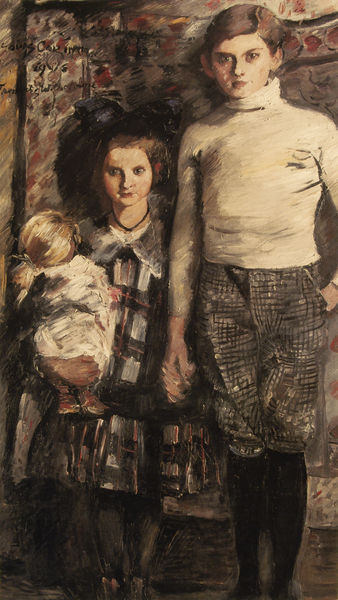
Titel: Thomas und Wilhelmine
Künstler: Lovis Corinth
Standort: München
Institution: Bayerische Staatsgemäldesammlungen
Schlagwörter: gemälde, hand, himmel, schatten, wasser, weiß, frauen, impressionismus, mädchen, ocker, braun, bunt, grau, hintergrund, kariert, kleid, kleider, köpfe, licht, schwarz, zeichnung, zimmer, expressionismus, haube, karo, karriert, muster, ornament, schleife, blond, hose, wand, augen, bluse, falten, stehen, bildnis, hände, portrait, porträt, haare, interieur, stehend, adel, drei, kind, paar, england, frontal, scheitel, genre, kinder, beine, schuhe, moderne, baby, signiert, nasen, seitenscheitel, manet, tepich, socken, junge, geschwister, foto, strümpfe, doppelportrait, doppelporträt, corinth, jugend, portait, tasche, schwester, liebermann, pinselstrich, puppe, puppen, gruselig, hosentasche, rollkragen, kniebundhose, kniestrümpfe, tregen, gemeinsam, pullover, pulli, bruder, textilien, säugling, kniehose, roe, kurze hosen, pumphose, knickerbocker, zusammen, pumphosen, rolli, rollkragenpullover, knickerbockers, karohose, pippe, familienprotrait, puppue, gschwister